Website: home-depot
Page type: customer-info-address
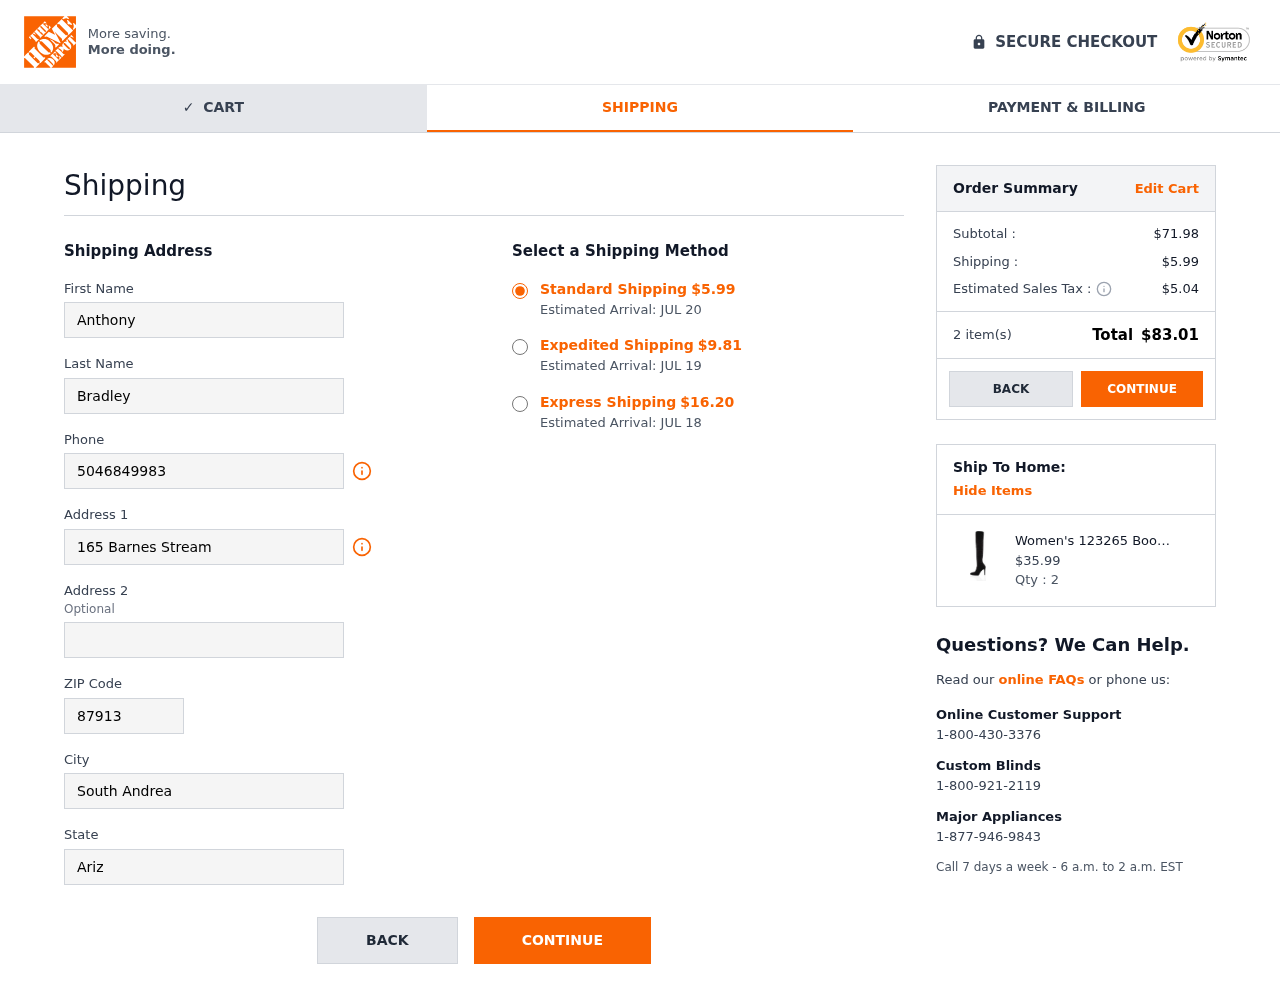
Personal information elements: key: PII_CITY
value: South Andrea
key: PII_FIRSTNAME
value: Anthony
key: PII_LASTNAME
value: Bradley
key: PII_PHONE
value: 5046849983
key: PII_POSTCODE
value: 87913
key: PII_STATE
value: Arizona
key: PII_STREET
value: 165 Barnes Stream
Product elements: key: PRODUCT1_NAME
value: Women's 123265 Boots, Black, 7 UK
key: PRODUCT1_PRICE
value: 35.99
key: PRODUCT1_QUANTITY
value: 2
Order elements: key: ORDER_SHIPPING_COST
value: $5.99
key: ORDER_DELIVERY_DATE
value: Estimated Arrival: JUL 20
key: ORDER_SHIPPING_COST_EXPEDITED
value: $9.81
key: ORDER_DELIVERY_DATE_EXPEDITED
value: Estimated Arrival: JUL 19
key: ORDER_SHIPPING_COST_EXPRESS
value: $16.20
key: ORDER_DELIVERY_DATE_EXPRESS
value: Estimated Arrival: JUL 18
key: ORDER_SUBTOTAL
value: $71.98
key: ORDER_TAX
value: $5.04
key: ORDER_NUM_ITEMS
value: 2 item(s)
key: ORDER_TOTAL
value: $83.01